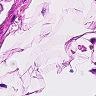
Metastatic tissue present: no